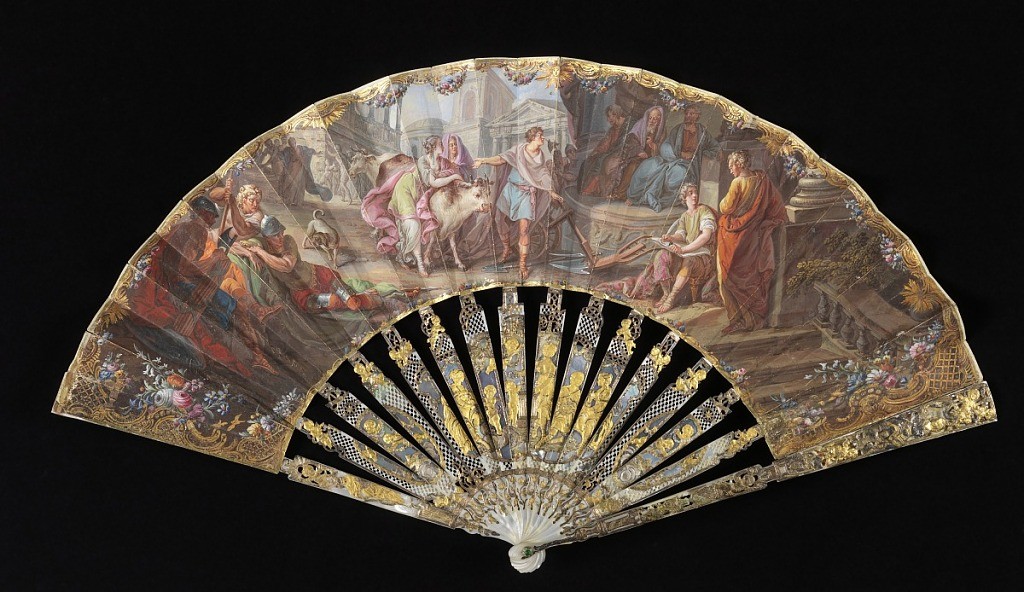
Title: Pleated fan
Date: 18th century
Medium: Parchment leaf painted in gouache, carved and pierced mother-of-pearl sticks overlaid with gold and silver foil, rivet set with a faceted stone
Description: Pleated fan. Parchment leaf painted in gouache. Obverse: a classical Roman scene set in the Roman forum. In the foreground, a man (Marcus) points out a maiden (Virginia), accompanied by her nurse, to three judges (Appius and his colleagues). An agitated figure in shadow possibly represents her father hastening to her. Reverse: floral border around classical landscape with a pointing man and seated woman. Mother-of-pearl sticks, carved and pierced with garlands, and urns overlaid with gold and silver foil.  Guards with design of two amorini youth, a youth with lyre and garlands. Rivet is set with a faceted green translucent stone.